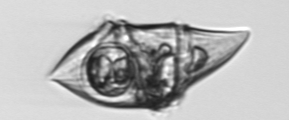
Label: Gyrodinium